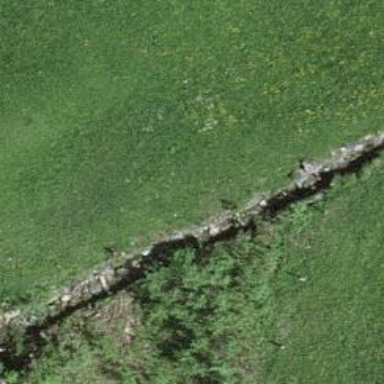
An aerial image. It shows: Ditch in the surroundings.